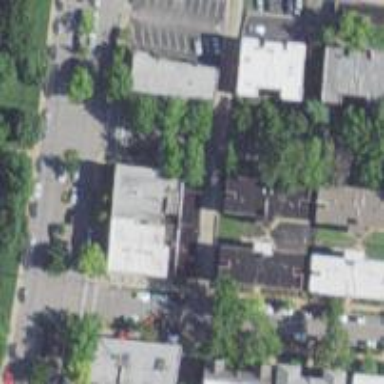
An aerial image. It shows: Alleyway designated as service road.